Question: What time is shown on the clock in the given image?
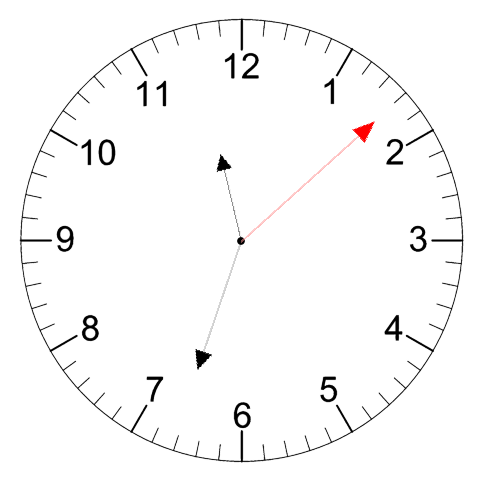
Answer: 11:33:08